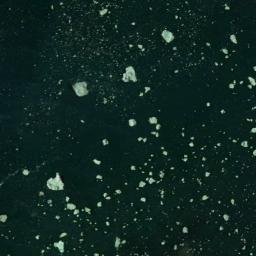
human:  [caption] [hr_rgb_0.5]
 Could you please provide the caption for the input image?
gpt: Countless small and large ice particles floating on the azure sea .

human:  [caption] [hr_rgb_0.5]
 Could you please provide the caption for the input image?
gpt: A lot of small pieces of sea ice float in the deep blue sea .

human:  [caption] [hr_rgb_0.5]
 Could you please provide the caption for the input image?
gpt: Sea ice is sparse and small .

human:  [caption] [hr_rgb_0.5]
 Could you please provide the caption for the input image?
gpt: There are many ice on the deep green sea .

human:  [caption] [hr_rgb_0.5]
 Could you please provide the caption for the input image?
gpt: There are sea ice scattered sparsely .